Interaction volume radius: 5 \u00c5
Interaction volume height: 50 \u00c5
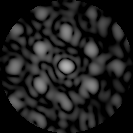
Disorder parameter: 0.4963